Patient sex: F
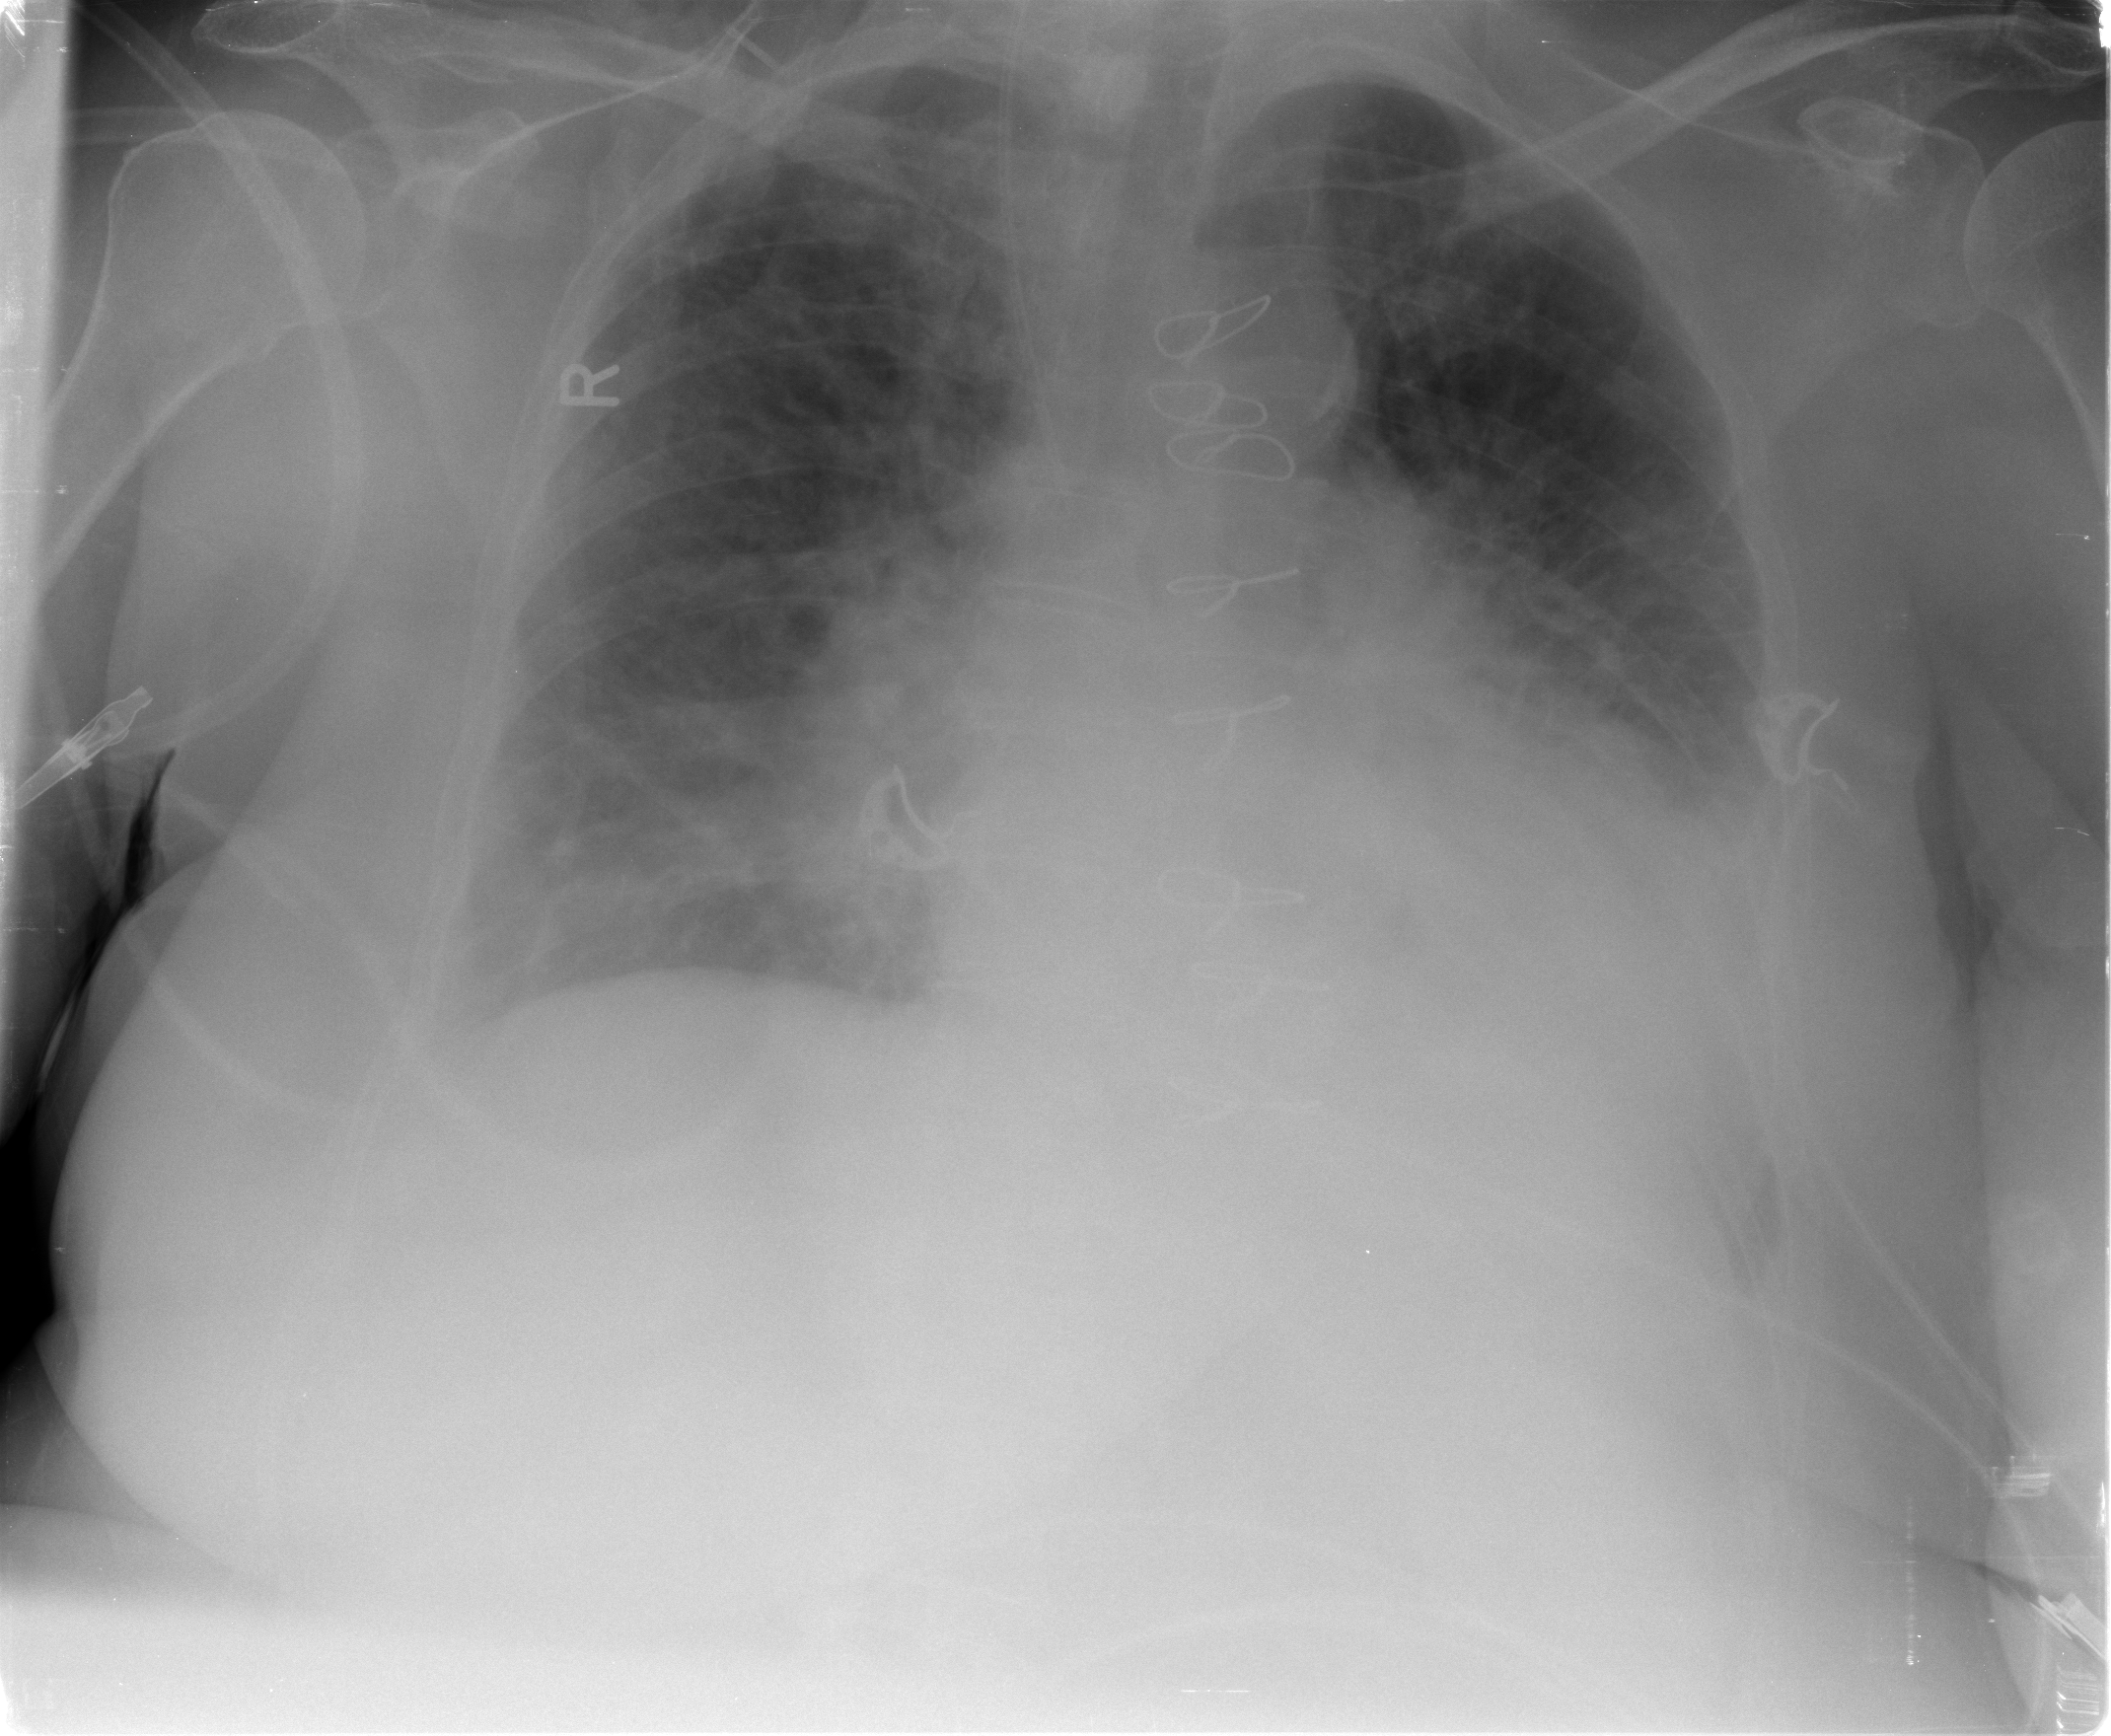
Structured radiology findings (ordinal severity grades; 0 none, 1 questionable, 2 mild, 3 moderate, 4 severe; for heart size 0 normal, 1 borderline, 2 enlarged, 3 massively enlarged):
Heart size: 2
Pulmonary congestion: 3
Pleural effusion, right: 1
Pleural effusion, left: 2
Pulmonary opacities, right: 2
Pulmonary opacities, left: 2
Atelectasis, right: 1
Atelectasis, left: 2